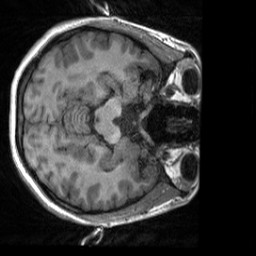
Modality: T1w
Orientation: axial
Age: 22
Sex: female
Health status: healthy
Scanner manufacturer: siemens
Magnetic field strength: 3 T
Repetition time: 2 s
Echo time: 0.00232 s